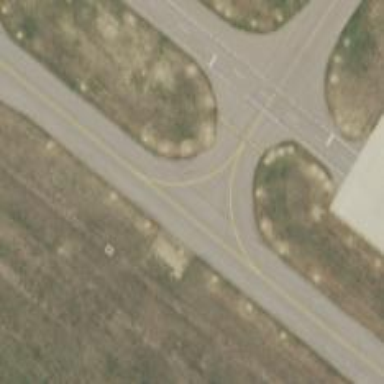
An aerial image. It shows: View of taxiway at the airport.